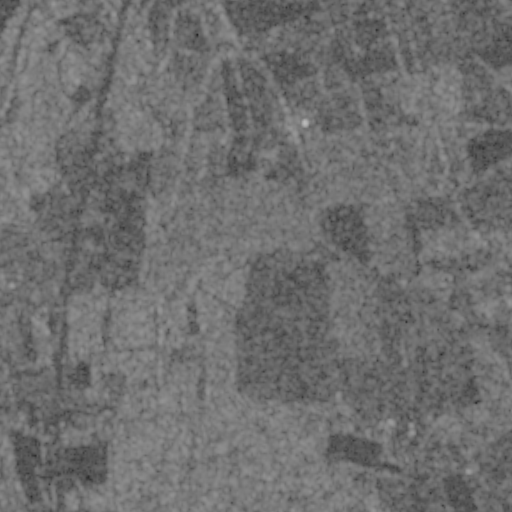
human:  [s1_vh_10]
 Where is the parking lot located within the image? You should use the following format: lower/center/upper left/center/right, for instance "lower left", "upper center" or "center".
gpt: The parking lot is located in the upper left of the image.
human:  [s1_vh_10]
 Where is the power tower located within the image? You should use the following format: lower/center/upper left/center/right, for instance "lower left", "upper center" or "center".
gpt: The power tower is located in the right of the image.
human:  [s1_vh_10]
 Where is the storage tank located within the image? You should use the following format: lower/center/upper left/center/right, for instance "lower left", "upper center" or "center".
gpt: The storage tank is located in the upper center of the image.
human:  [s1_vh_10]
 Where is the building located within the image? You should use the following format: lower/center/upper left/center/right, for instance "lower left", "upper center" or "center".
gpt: There is no building in the image.

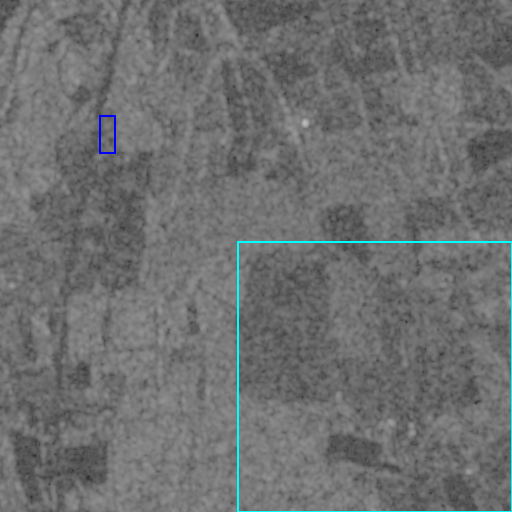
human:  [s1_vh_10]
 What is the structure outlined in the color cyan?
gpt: The structure outlined in cyan is a crop field.
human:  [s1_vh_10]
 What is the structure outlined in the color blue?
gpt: The structure outlined in blue is a parking lot.
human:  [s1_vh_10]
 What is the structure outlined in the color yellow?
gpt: There is no yellow outline.